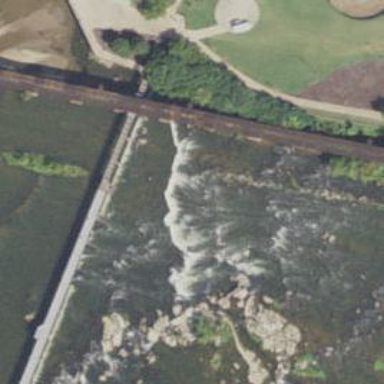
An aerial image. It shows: Dam across waterway.